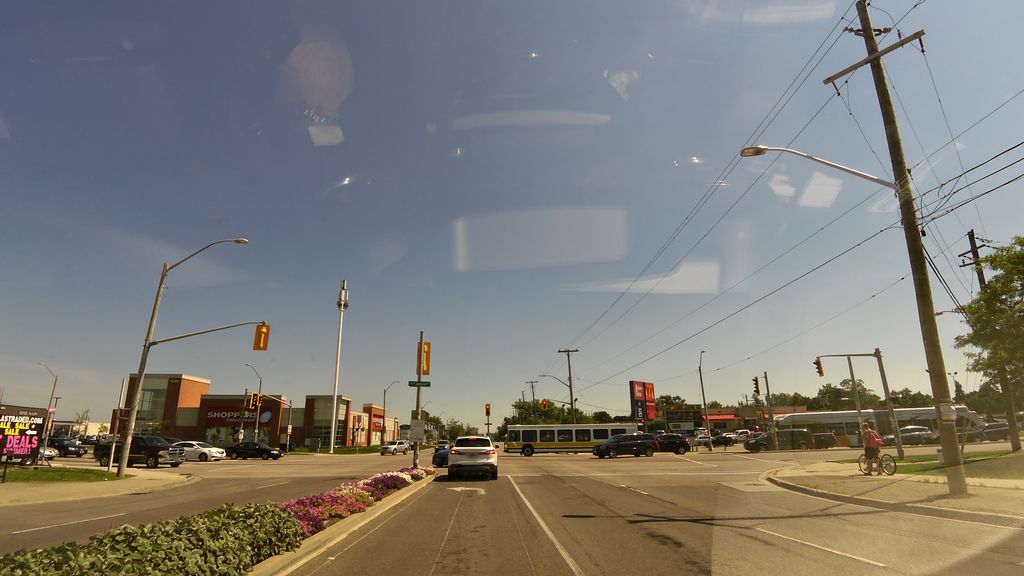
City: hamilton